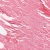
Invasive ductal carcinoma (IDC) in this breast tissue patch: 0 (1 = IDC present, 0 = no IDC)